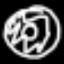
Label: donut